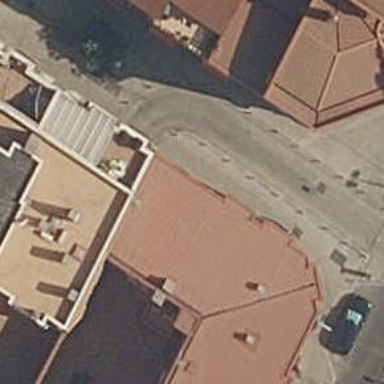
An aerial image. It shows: Parking entrance.